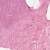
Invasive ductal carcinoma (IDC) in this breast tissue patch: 0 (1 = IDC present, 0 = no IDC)